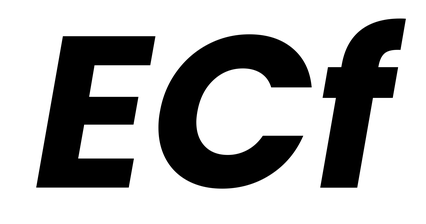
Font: Poppins-BoldItalic